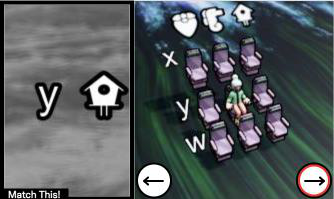
Task: seats
Answer: no